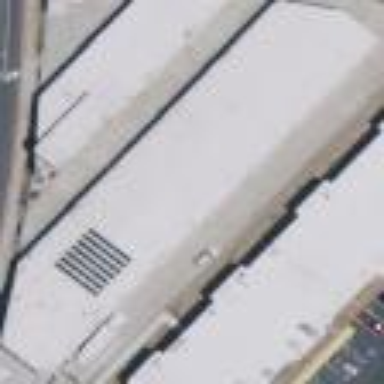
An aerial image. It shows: Industrial building.